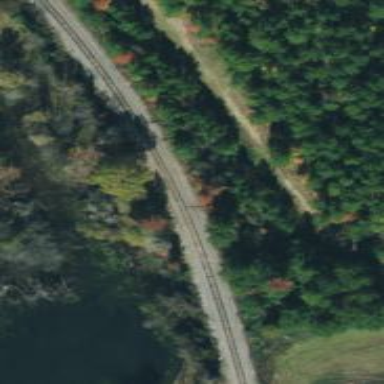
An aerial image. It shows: Rail spur service.